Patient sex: M
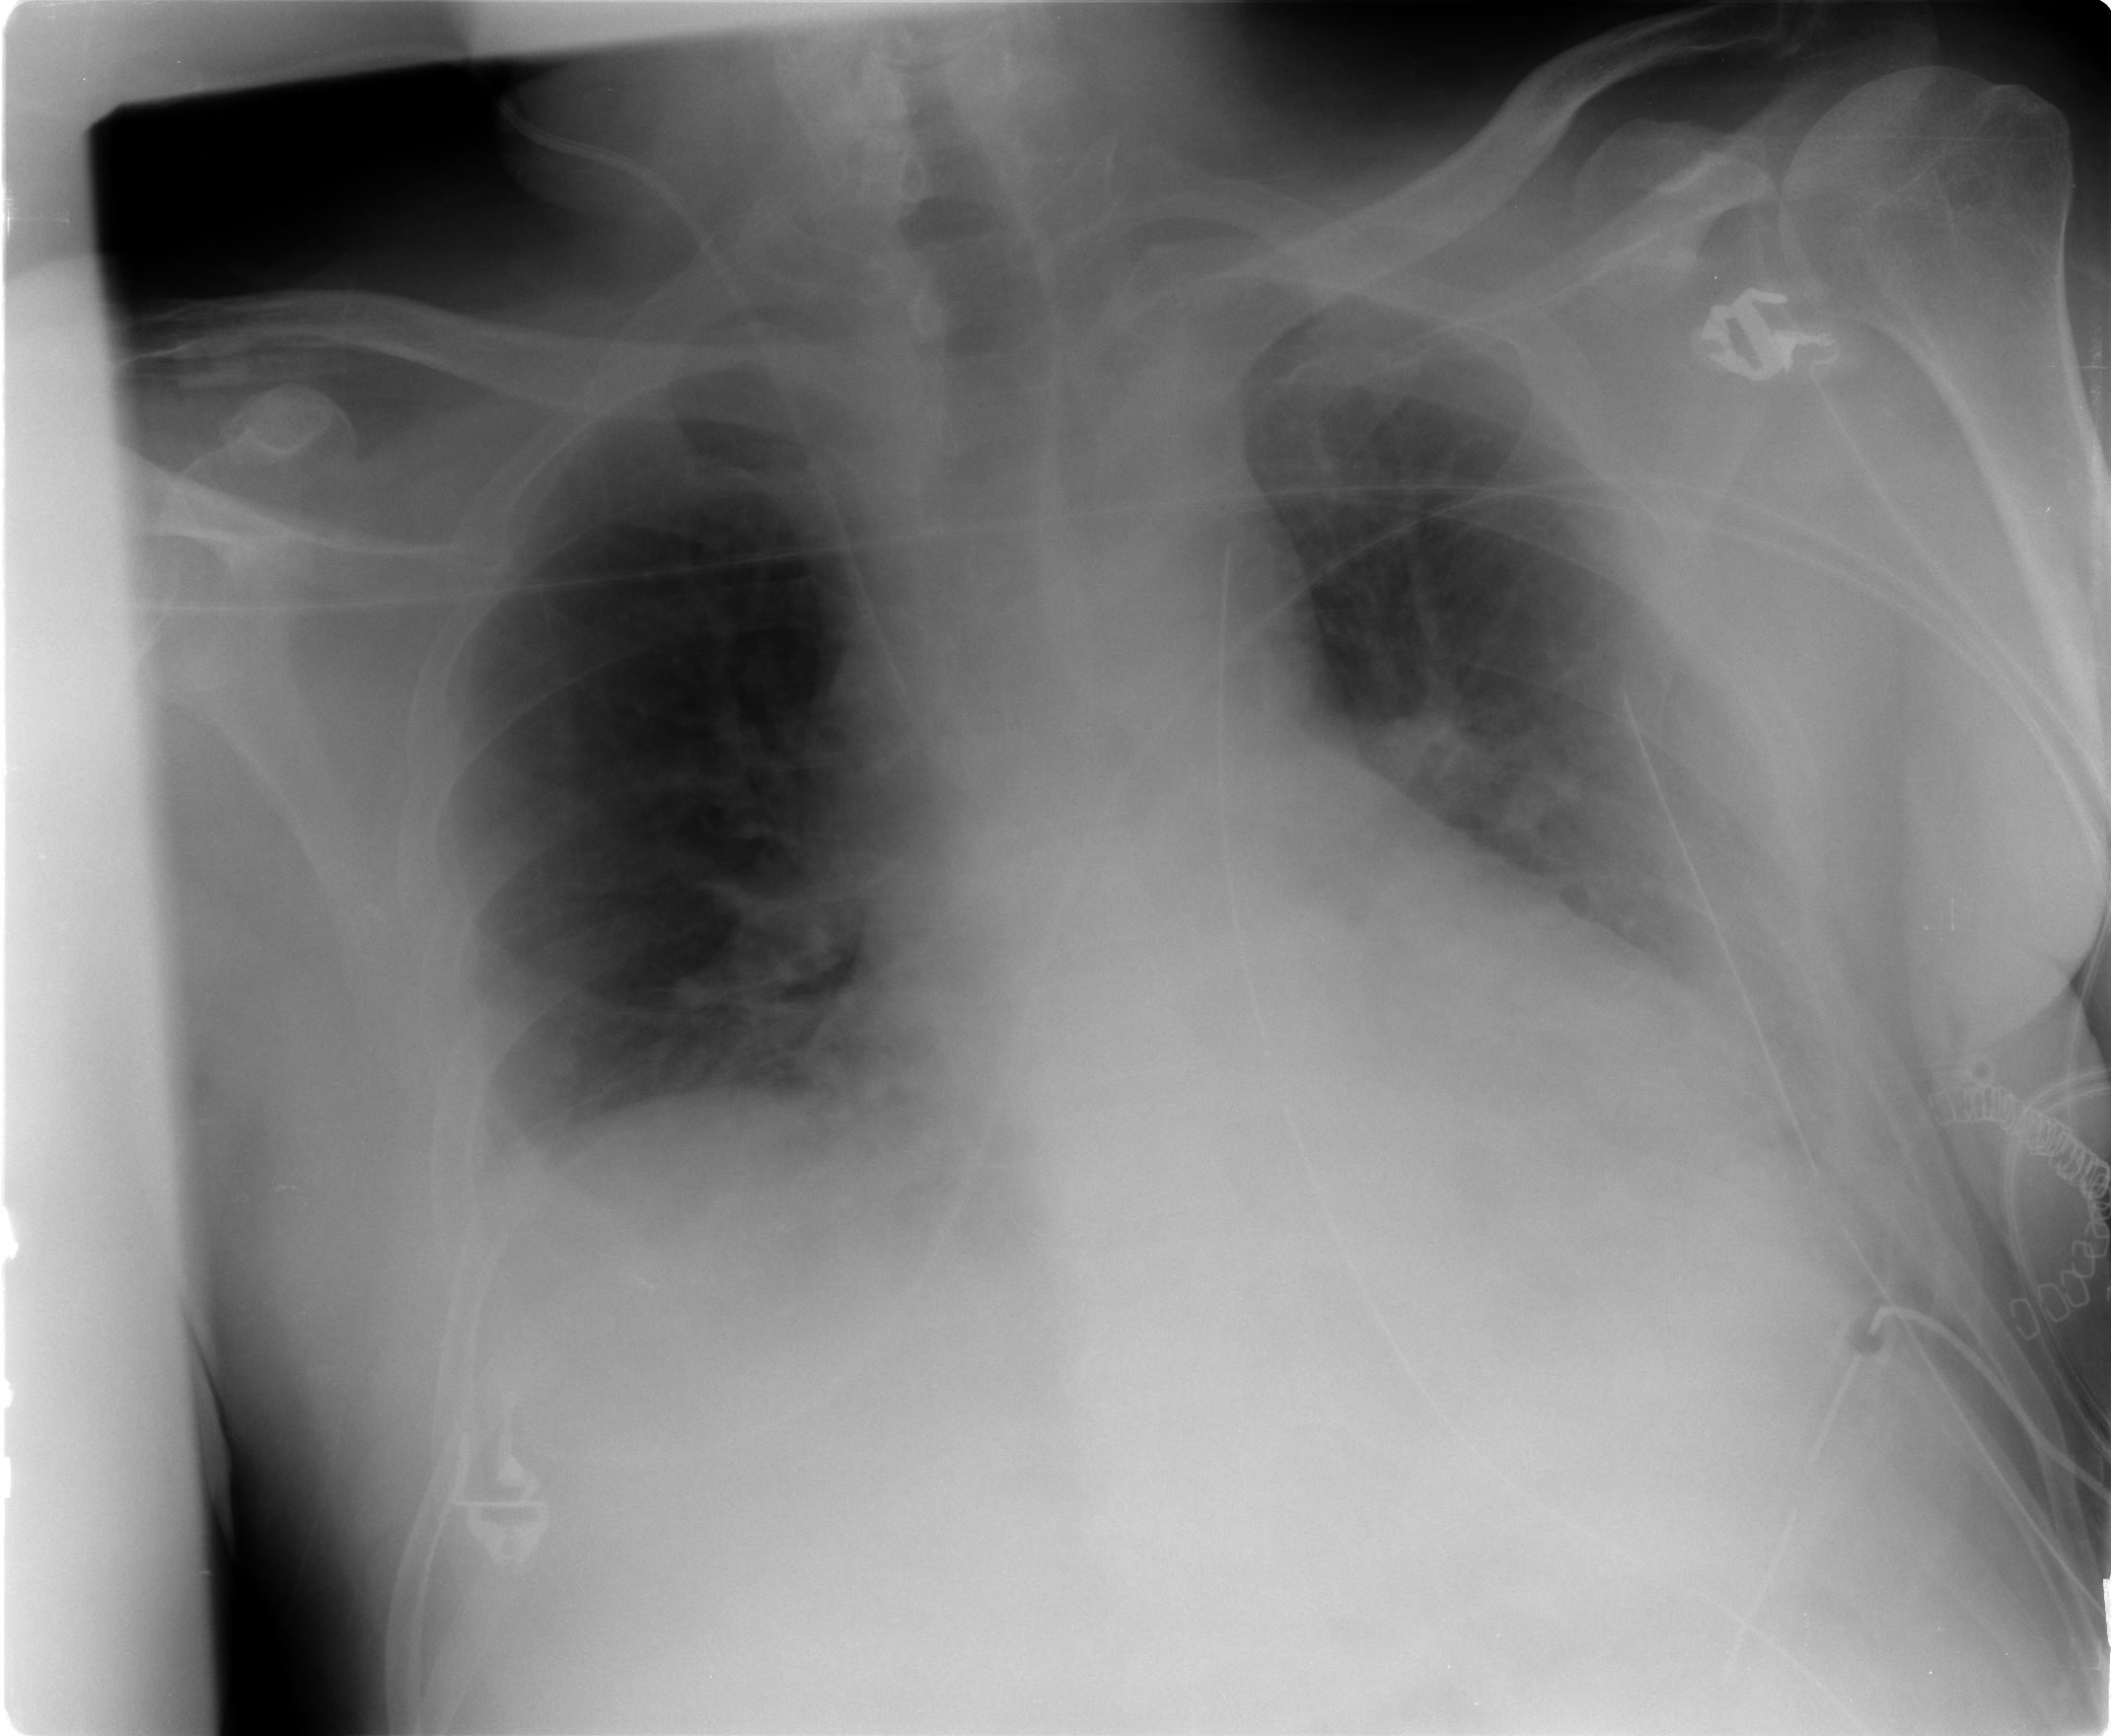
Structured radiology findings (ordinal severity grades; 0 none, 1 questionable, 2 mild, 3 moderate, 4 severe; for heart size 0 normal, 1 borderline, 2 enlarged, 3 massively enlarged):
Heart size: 1
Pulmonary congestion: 1
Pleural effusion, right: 0
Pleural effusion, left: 2
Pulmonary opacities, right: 0
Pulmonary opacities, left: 1
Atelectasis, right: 1
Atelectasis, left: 2